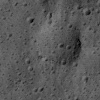
Atmospheric dust classification: not_dusty